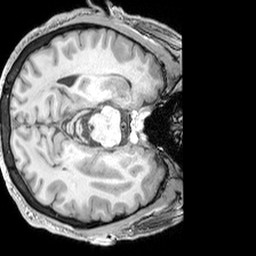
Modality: T1w
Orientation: axial
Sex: male
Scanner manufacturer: siemens
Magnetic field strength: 3 T
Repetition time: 2.3 s
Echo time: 0.00226 s